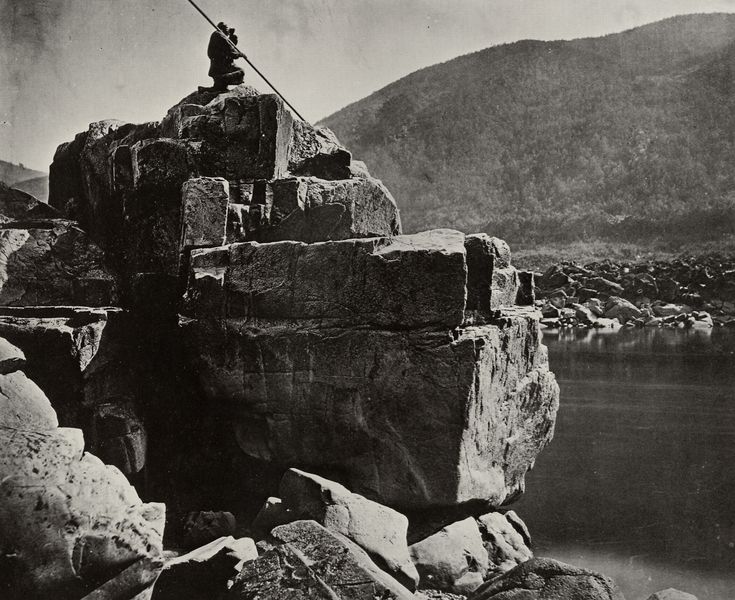
Titel: Am Min Fluss
Künstler: John Thomson
Schlagwörter: berg, felsen, gestein, gewitter, hand, himmel, mann, meer, schatten, wasser, weiß, wolken, bäume, fluss, landschaft, menschen, see, sitzen, ufer, geste, grau, hut, licht, männer, schwarz, ausblick, wolke, mensch, stein, steine, einsamkeit, hügel, natur, einsam, gewässer, sonne, figur, tal, wald, stock, aussicht, beobachten, stab, abhang, berge, fels, gebirge, wüste, geröll, steil, böschung, lanze, hoch, foto, fotografie, oben, photographie, ruine, findlinge, hocken, schwarz-weiß, knien, soldat, photo, spähen, wächter, kluft, brocken, speer, stange, fernglas, block, fotographie, aufgetürmt, sonnenschutz, steinbruch, gewaltig, basalt, sock, ausschauen, steinböpcl